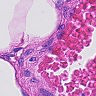
Metastatic tissue present: no